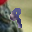
Label: 9